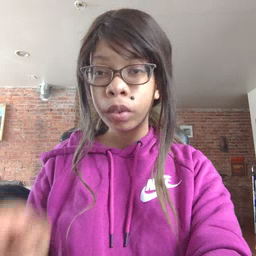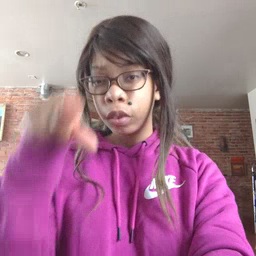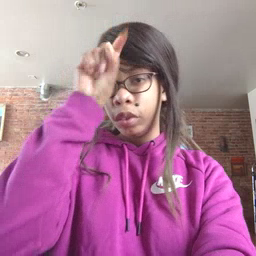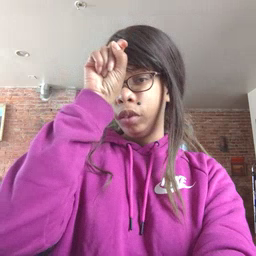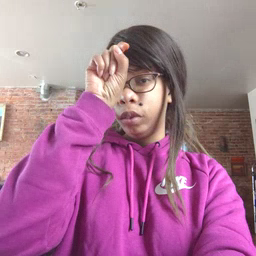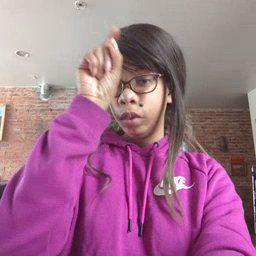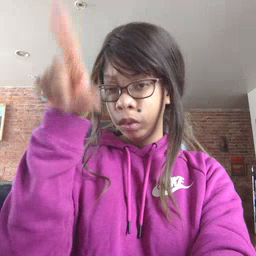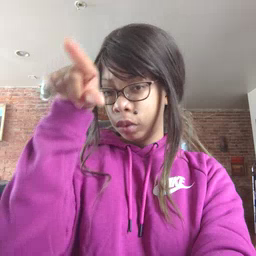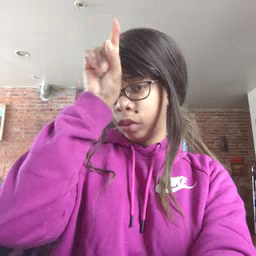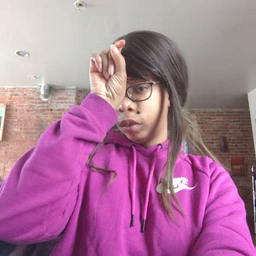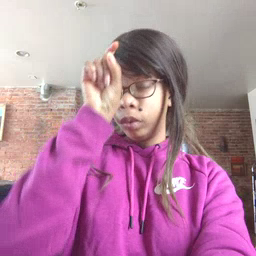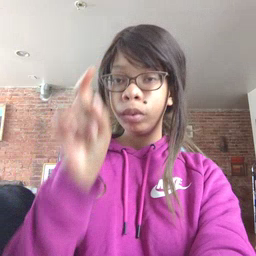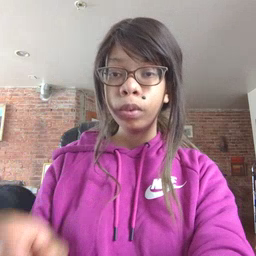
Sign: puzzle